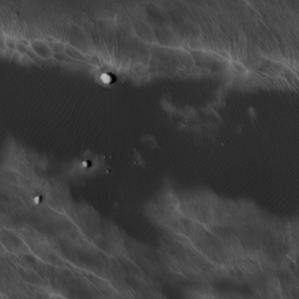
Label: non_frost